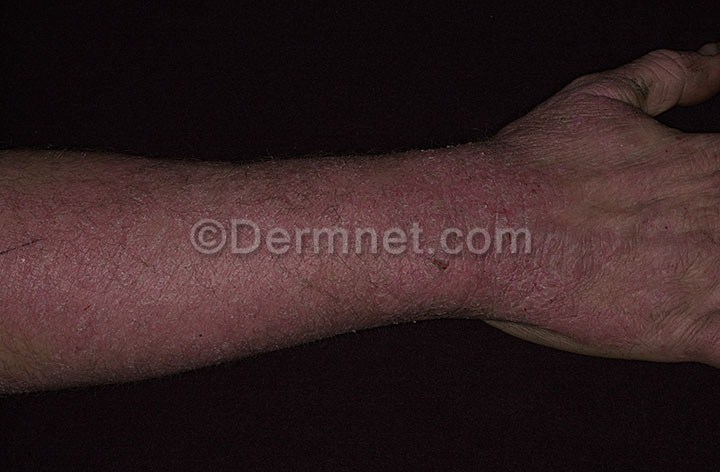
Disease: Eczema Photos